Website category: auto
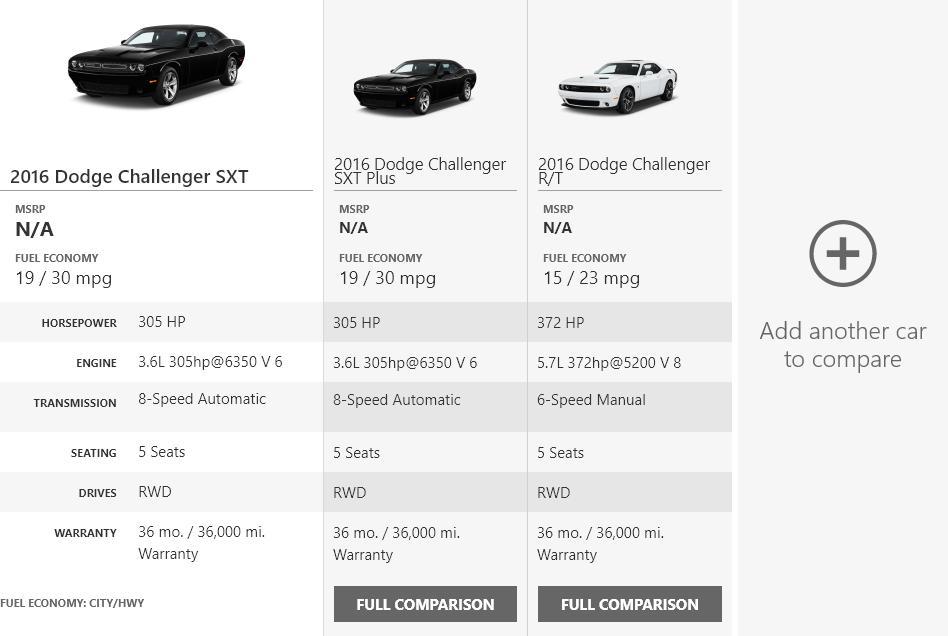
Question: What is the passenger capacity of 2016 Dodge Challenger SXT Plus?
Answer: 5 Seats

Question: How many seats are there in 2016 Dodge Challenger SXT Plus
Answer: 5 Seats

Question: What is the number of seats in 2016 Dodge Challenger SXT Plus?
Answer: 5 Seats

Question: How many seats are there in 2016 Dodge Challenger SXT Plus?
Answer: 5 Seats

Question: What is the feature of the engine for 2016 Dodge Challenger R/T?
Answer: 5.7L 372hp@5200 V 8

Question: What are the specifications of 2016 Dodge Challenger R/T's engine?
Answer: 5.7L 372hp@5200 V 8

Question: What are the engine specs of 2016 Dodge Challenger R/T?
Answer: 5.7L 372hp@5200 V 8

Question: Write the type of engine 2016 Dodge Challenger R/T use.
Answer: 5.7L 372hp@5200 V 8

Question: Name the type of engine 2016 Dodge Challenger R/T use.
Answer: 5.7L 372hp@5200 V 8

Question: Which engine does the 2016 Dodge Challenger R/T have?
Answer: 5.7L 372hp@5200 V 8

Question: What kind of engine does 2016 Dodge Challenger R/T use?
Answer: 5.7L 372hp@5200 V 8

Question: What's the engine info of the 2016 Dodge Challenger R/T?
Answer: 5.7L 372hp@5200 V 8

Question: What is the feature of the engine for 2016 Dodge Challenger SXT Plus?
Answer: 3.6L 305hp@6350 V 6

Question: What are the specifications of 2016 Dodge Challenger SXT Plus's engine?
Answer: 3.6L 305hp@6350 V 6

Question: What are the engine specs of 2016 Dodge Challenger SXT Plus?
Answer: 3.6L 305hp@6350 V 6

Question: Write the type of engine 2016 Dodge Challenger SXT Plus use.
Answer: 3.6L 305hp@6350 V 6

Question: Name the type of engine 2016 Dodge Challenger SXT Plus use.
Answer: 3.6L 305hp@6350 V 6

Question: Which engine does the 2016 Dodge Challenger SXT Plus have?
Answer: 3.6L 305hp@6350 V 6

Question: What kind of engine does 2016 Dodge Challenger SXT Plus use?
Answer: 3.6L 305hp@6350 V 6

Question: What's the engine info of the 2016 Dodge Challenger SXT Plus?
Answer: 3.6L 305hp@6350 V 6

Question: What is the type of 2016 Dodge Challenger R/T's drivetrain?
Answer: RWD

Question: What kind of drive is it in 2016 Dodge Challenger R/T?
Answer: RWD

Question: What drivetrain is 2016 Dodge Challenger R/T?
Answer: RWD

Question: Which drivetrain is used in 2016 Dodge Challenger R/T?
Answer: RWD

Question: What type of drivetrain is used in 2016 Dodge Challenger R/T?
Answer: RWD

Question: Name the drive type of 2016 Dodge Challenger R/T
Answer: RWD

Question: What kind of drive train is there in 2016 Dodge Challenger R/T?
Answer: RWD

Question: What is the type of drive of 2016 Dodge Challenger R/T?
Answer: RWD

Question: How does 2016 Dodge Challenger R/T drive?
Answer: RWD

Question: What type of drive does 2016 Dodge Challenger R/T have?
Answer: RWD

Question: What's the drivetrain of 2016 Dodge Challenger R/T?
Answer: RWD

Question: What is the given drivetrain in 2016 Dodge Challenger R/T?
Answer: RWD

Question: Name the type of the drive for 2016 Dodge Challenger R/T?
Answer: RWD

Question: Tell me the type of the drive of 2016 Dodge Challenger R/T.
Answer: RWD

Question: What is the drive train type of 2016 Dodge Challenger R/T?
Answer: RWD

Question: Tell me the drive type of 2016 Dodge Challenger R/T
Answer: RWD

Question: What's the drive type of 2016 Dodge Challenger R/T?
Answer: RWD

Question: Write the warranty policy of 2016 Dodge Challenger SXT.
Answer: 36 mo. / 36,000 mi. Warranty

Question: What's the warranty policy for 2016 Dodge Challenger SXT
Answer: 36 mo. / 36,000 mi. Warranty

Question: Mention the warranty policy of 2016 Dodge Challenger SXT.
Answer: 36 mo. / 36,000 mi. Warranty

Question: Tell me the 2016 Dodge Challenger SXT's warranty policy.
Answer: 36 mo. / 36,000 mi. Warranty